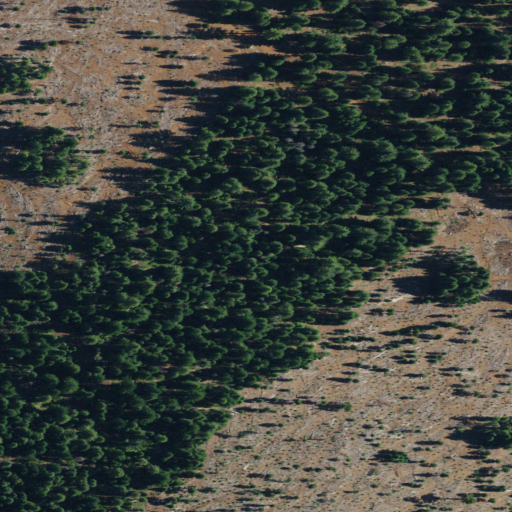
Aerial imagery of mountains in California named Whitehorse Mountains containing evergreen forest, shrub, and grassland